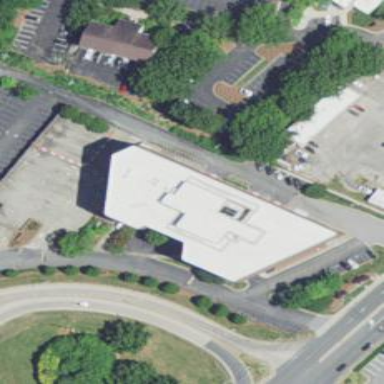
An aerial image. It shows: Commercial building.